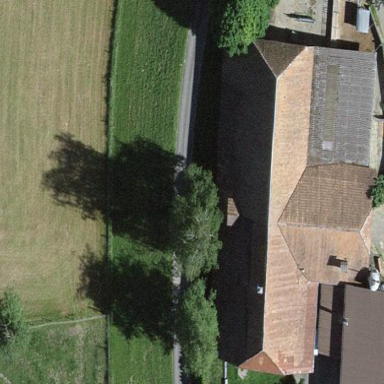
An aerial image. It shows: Farm building.